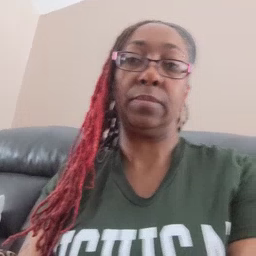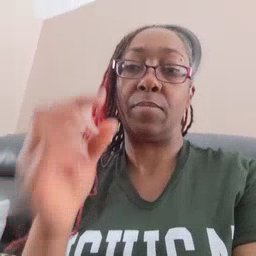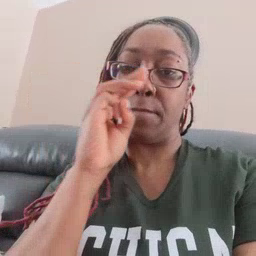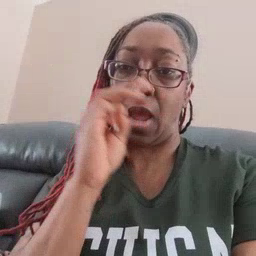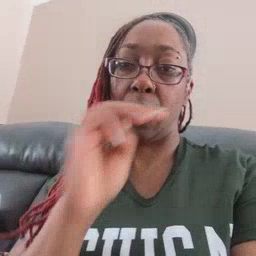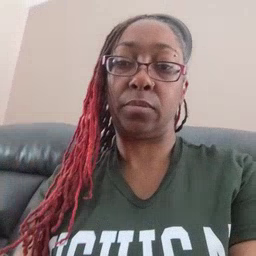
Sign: mouse